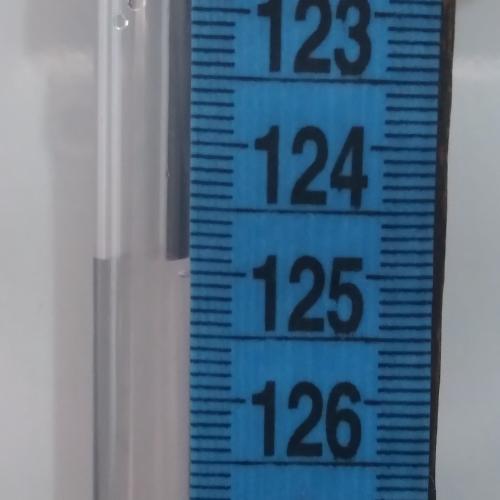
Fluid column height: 124.9 cm